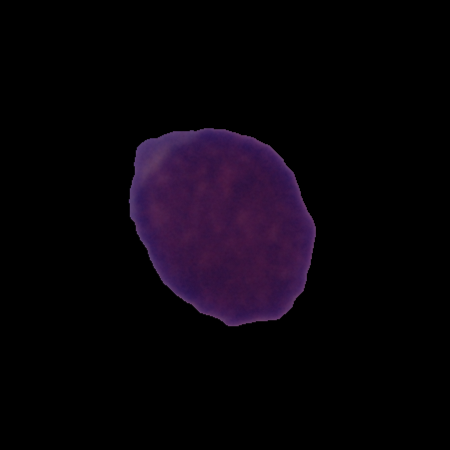
Label: healthy